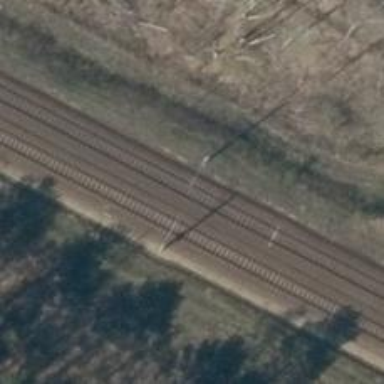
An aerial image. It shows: Railway milestone with catenary mast.